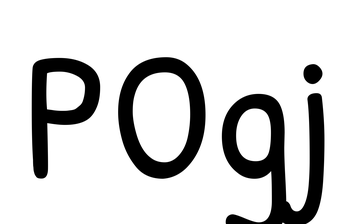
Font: PatrickHand-Regular